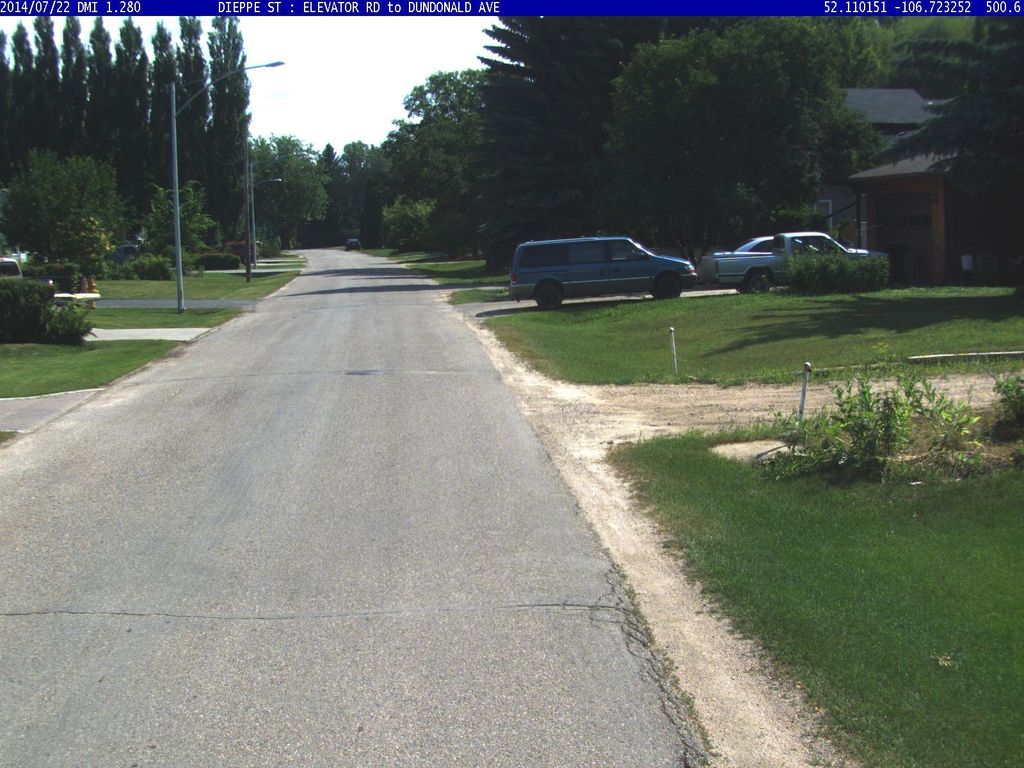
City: saskatoon